This time-frequency spectrogram was computed from a bearing vibration snapshot; brighter regions carry more energy. Classify the bearing condition as one of: normal, inner_race, outer_race, ball.
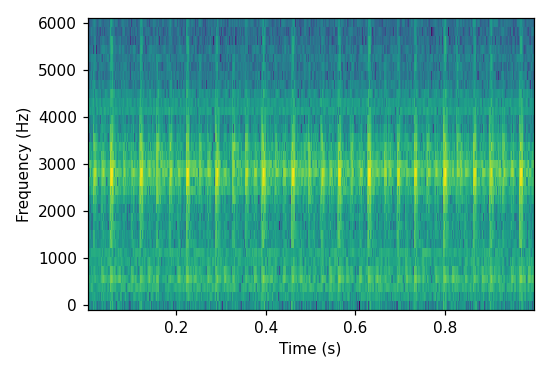
Answer: outer_race